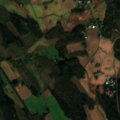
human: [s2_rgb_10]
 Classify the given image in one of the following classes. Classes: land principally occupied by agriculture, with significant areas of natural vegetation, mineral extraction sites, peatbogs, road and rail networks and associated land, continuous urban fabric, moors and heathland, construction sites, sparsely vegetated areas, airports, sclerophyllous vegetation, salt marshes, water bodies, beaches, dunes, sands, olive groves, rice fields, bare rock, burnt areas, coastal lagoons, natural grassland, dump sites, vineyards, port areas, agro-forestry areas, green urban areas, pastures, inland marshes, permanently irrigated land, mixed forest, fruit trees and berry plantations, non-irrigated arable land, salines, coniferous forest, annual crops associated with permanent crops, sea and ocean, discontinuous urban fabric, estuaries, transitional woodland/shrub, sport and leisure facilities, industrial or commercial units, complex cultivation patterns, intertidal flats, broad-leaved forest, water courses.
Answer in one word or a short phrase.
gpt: non-irrigated arable land, land principally occupied by agriculture, with significant areas of natural vegetation, coniferous forest, mixed forest